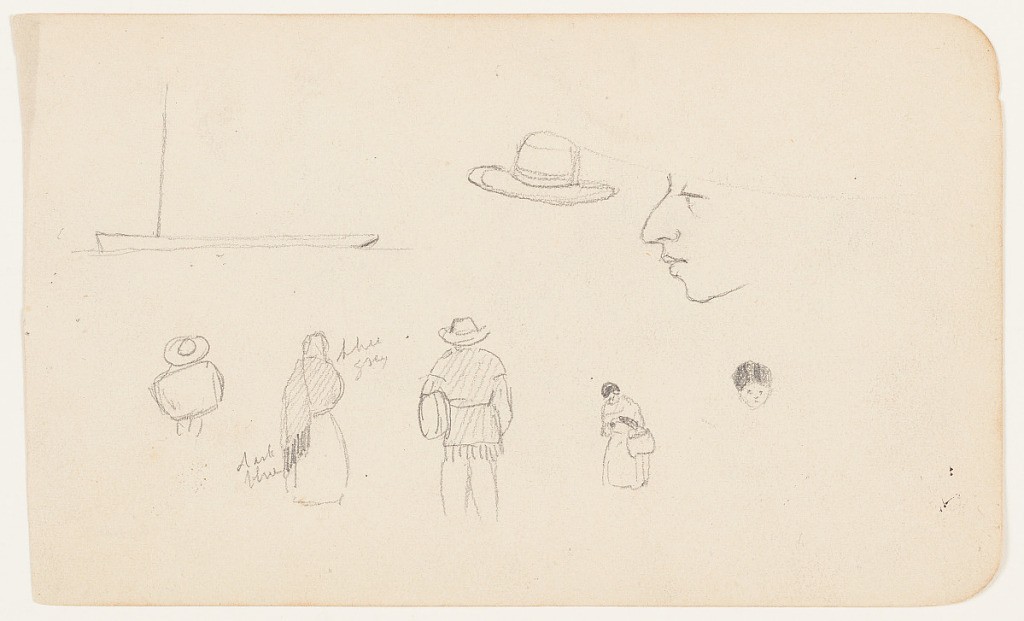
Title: Sketches of Figures and a Boat, Mexico
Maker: Frederic Edwin Church, American, 1826–1900
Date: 1890–93
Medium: Graphite on off-white wove paper; verso: graphite
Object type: Drawing
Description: Sketches from Mexico showing figures and a boat. At upper left, a shallow boat with one mast is viewed in left profile. At upper right, a person's face is shown in left profile with a brimmed hat sketched beside them. The upper torso of a figure wearing a hat is shown from behind at lower left, while at lower center a man and a woman with draped clothing are shown from behind. At lower right, a woman holding a basket is shown from the front while a detail of her face is included beside her at right.

Verso: Landscape and architecture sketch showing a loosely rendered view of a church in a valley in Mexico. Situated at center, the church is sketchily rendered from the front with its tall belltower at right. Behind it, steep mountainsides descend toward the center and converge behind the church.